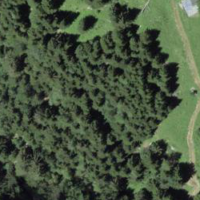
EUNIS habitat code: 43
Species observed at this site:
Phyteuma scheuchzeri